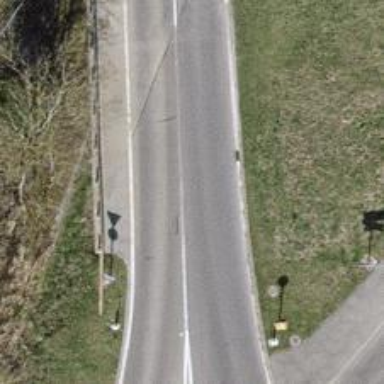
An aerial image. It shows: Tertiary road.